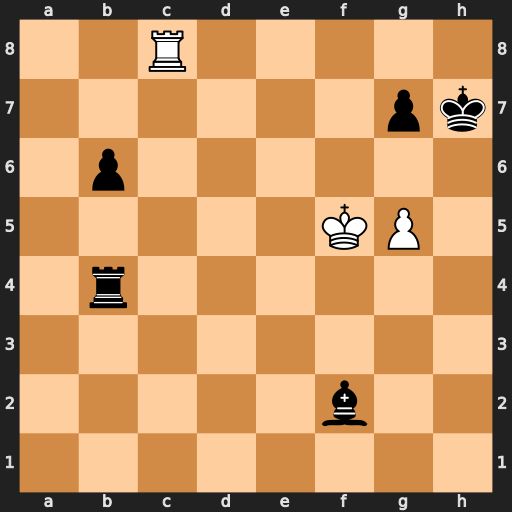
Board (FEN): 2R5/6pk/1p6/5KP1/1r6/8/5b2/8
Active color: w
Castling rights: -
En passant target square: -
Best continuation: g6+ Kh6 Rh8#